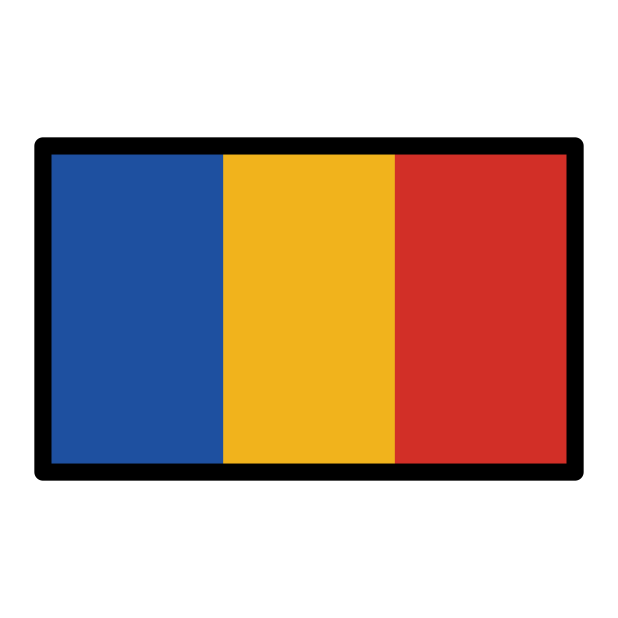
flag: Romania